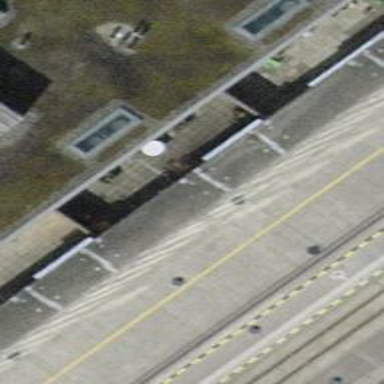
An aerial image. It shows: Primary highway passing through tunnel at roundabout. The surface of the road is asphalt.